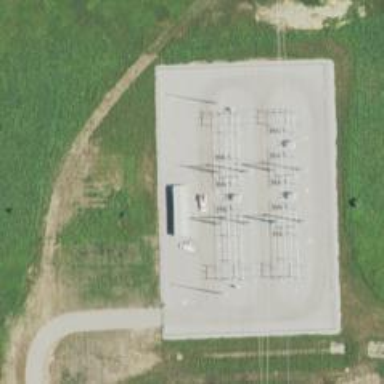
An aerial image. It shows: Switch used for power control.